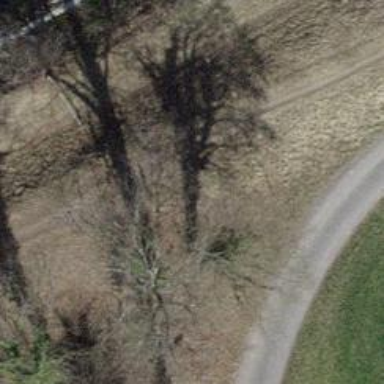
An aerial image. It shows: Path on the ground.